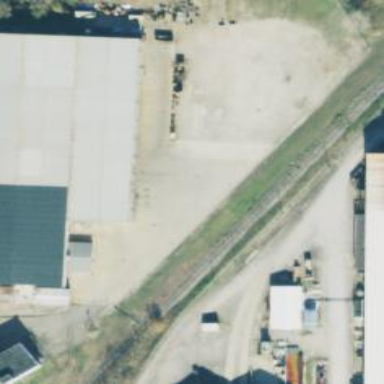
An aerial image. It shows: Abandoned spur railway.